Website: apple
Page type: delivery-shipping
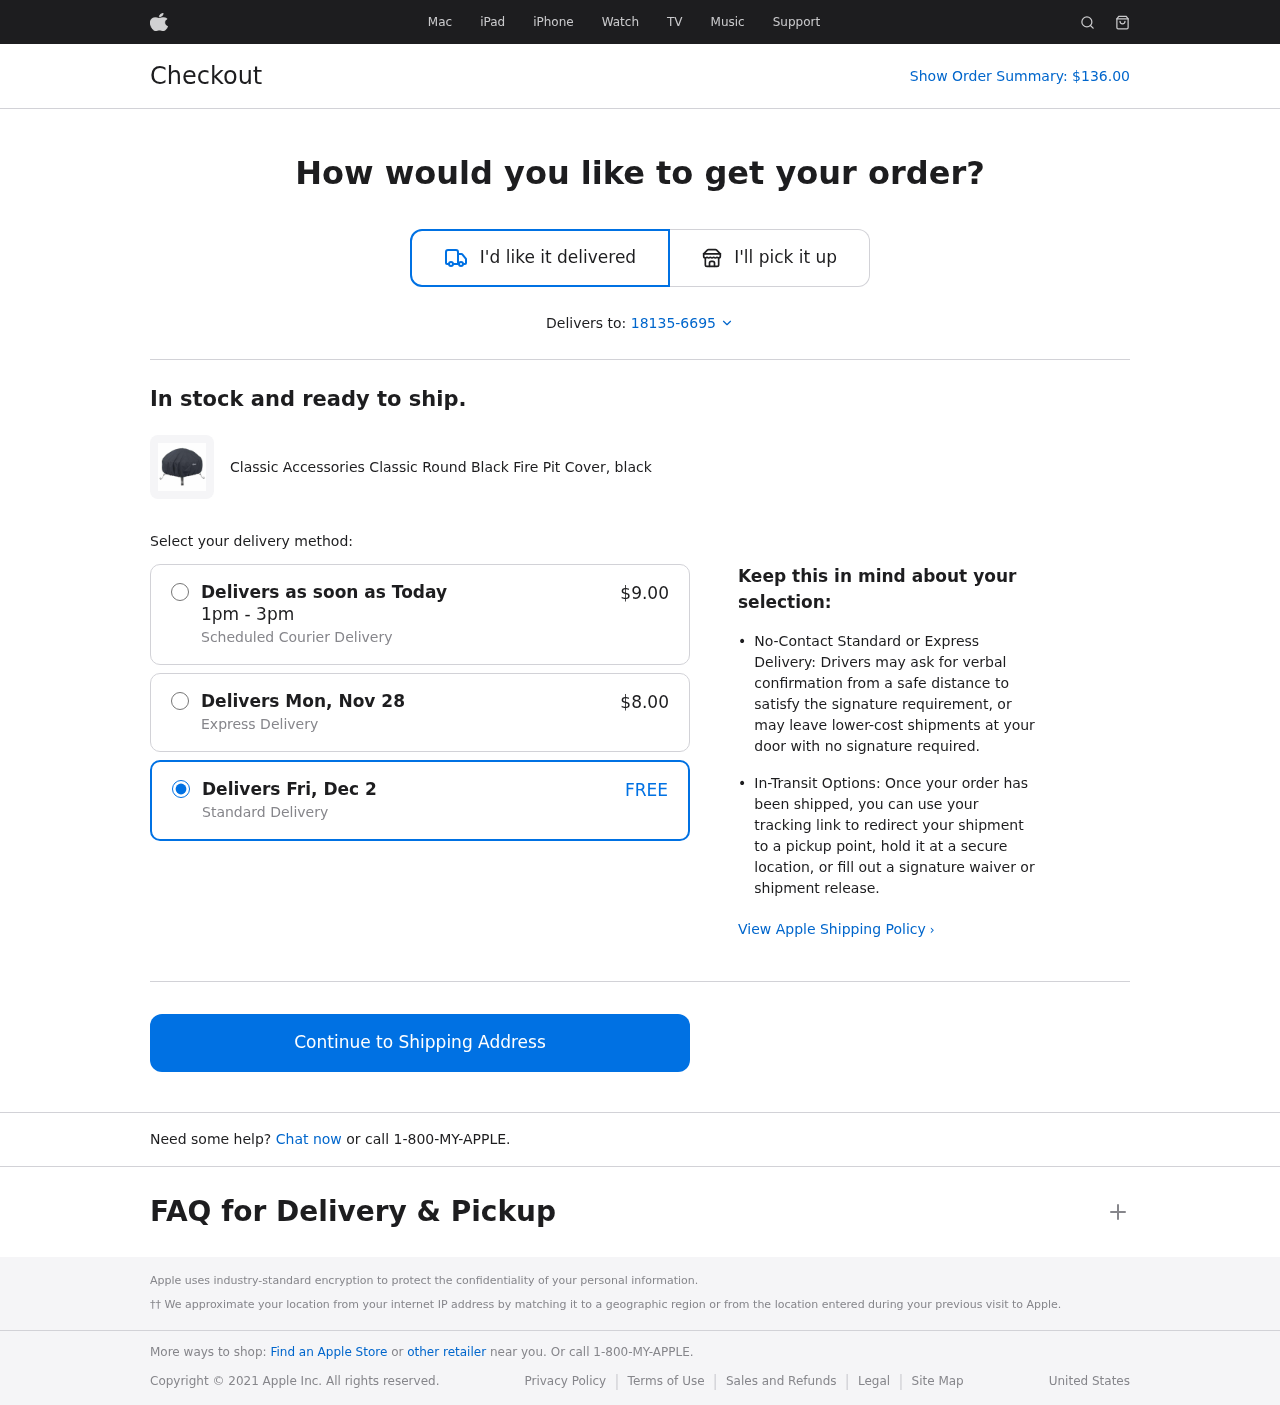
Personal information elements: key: PII_POSTCODE_FULL
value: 18135-6695
Product elements: key: PRODUCT1_NAME
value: Classic Accessories Classic Round Black Fire Pit Cover, black
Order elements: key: ORDER_TOTAL
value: $136.00
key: ORDER_SHIPPING_DATE
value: Today
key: ORDER_SAMEDAY_SHIPPING_COST
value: $9.00
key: ORDER_EXPRESS_DATE
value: Mon, Nov 28
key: ORDER_EXPRESS_SHIPPING_COST
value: $8.00
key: ORDER_DELIVERY_DATE
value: Fri, Dec 2
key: ORDER_SHIPPING_COST
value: FREE